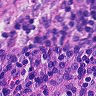
Metastatic tissue present: no